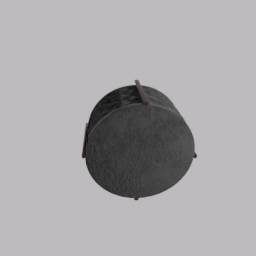
Label: furniture